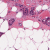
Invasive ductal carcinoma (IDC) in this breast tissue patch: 1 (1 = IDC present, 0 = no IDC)